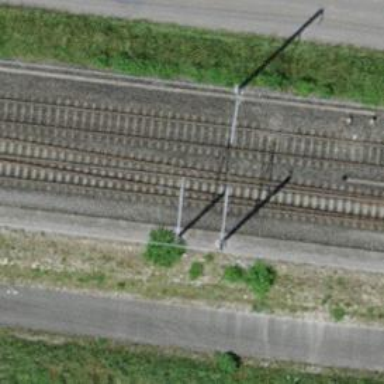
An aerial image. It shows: Rail siding with electrified tracks using contact line.